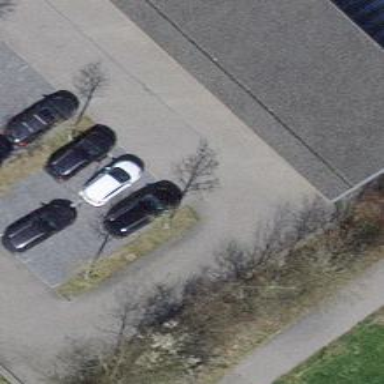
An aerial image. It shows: Parking aisle designated as service road.